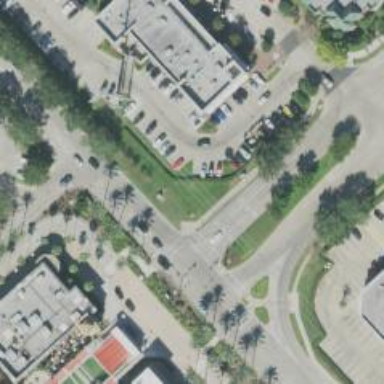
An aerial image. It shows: Service road with sidewalk on the left.